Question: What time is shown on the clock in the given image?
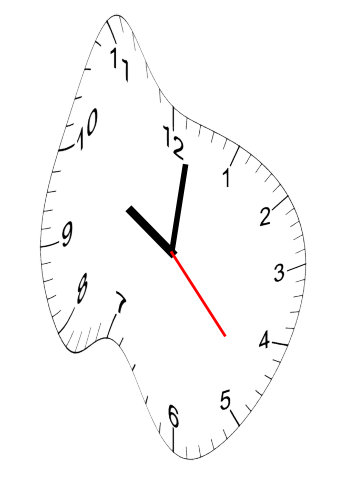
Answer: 10:01:23